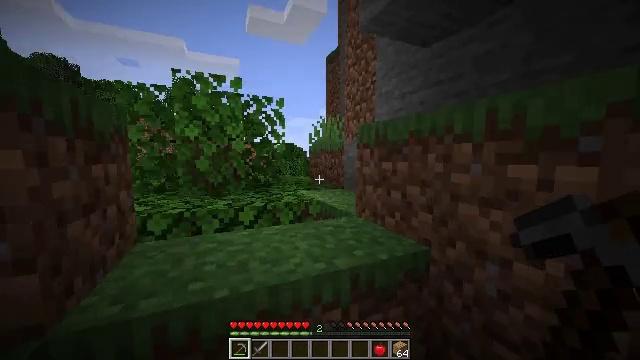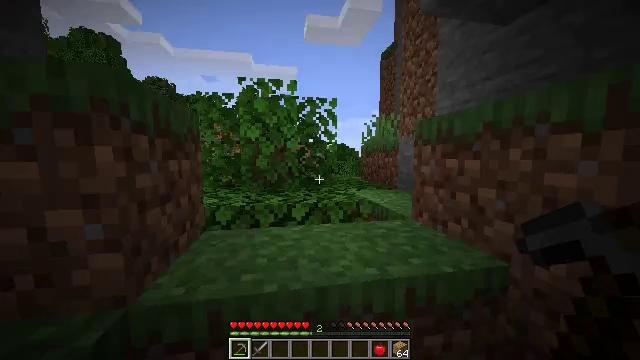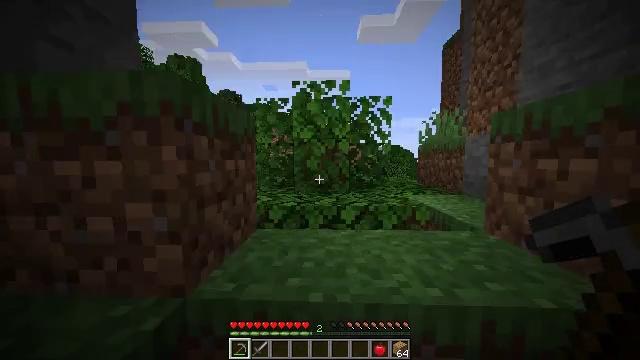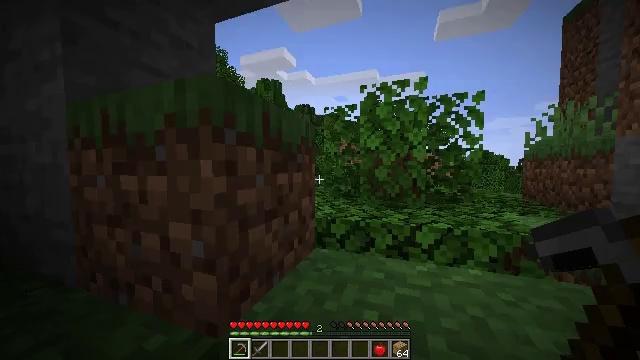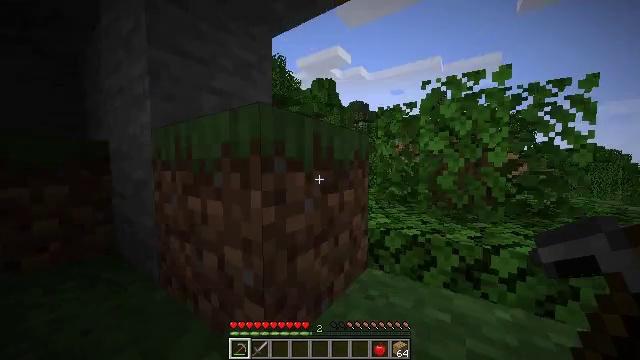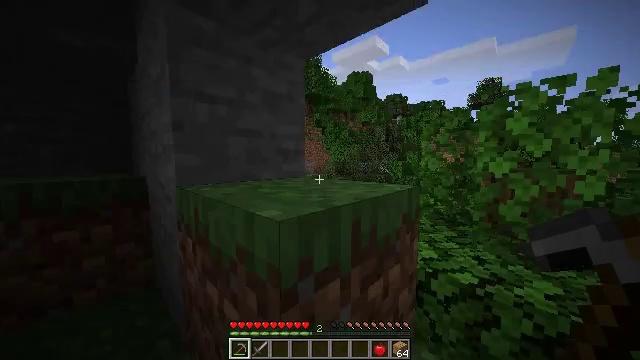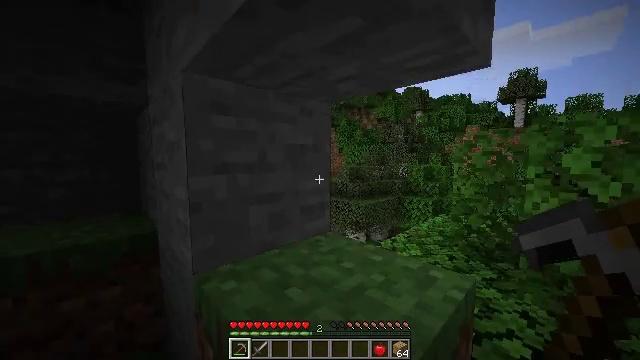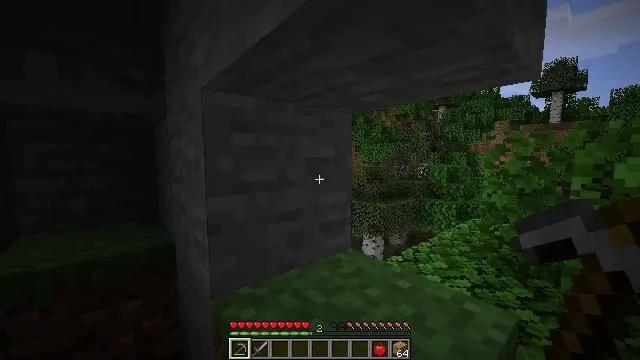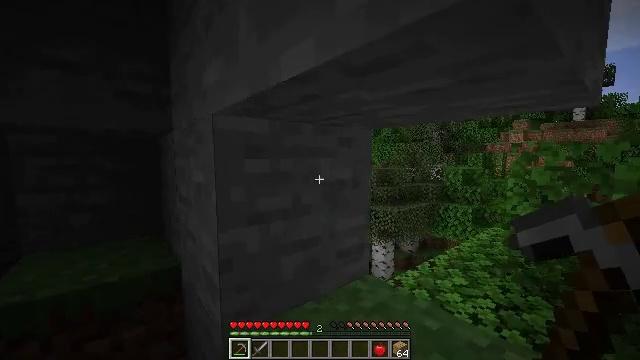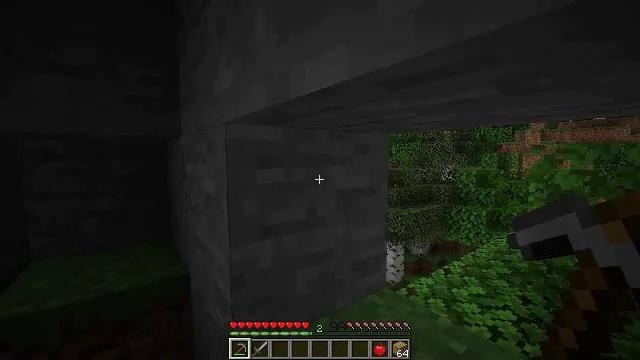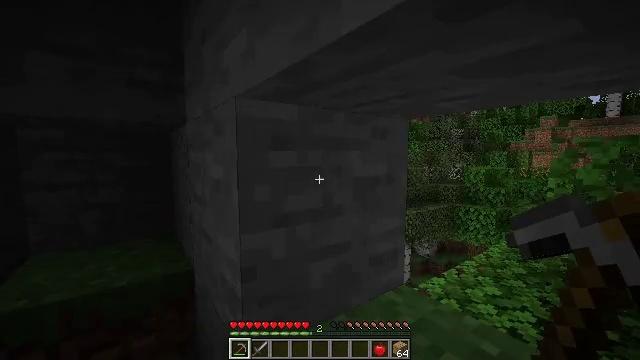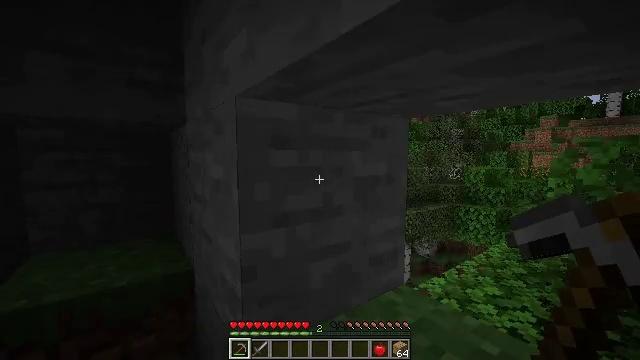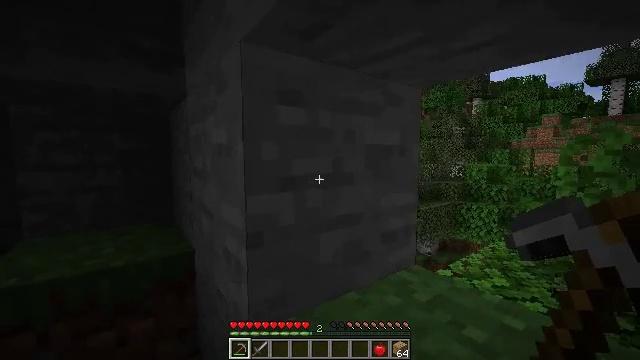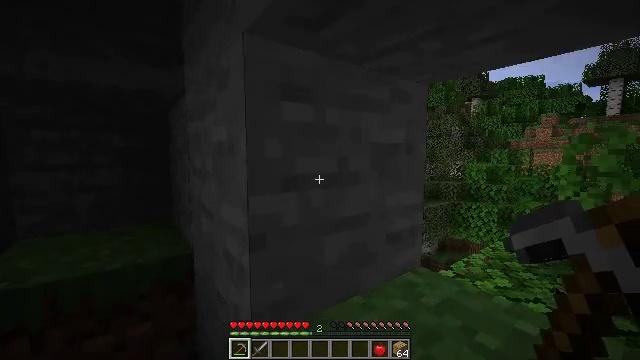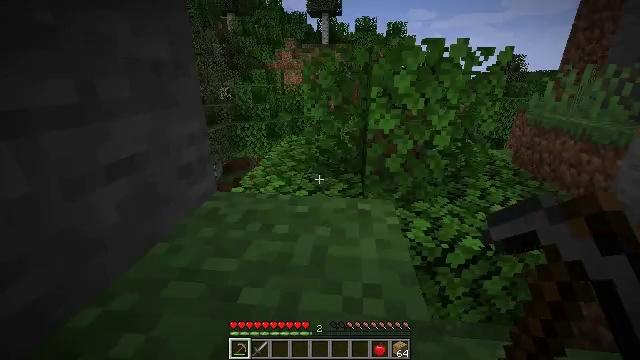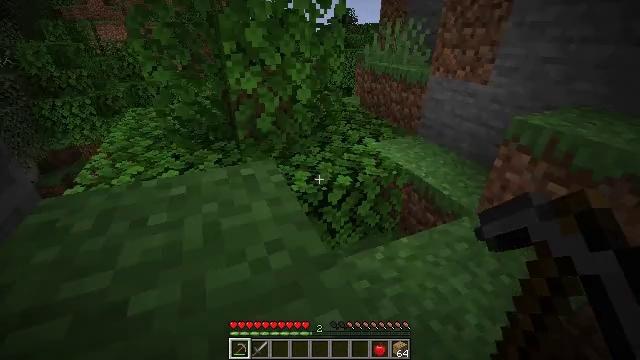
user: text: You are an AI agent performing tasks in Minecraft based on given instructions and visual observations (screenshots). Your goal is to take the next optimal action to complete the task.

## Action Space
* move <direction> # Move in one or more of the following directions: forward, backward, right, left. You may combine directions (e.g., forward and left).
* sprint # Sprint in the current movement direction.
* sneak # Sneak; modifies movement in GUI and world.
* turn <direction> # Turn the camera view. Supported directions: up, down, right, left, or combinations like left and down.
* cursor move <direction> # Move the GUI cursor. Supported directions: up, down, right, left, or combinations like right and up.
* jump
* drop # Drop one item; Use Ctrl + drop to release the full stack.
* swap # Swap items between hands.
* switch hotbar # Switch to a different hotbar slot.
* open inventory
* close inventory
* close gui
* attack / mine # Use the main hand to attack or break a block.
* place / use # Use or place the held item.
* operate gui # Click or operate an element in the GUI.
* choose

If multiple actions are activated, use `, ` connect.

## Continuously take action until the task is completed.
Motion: motion action
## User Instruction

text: Mine oak leaves.
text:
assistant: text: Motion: move forward and move left, sprint, turn left, jump
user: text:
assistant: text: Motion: move forward, sprint, turn left, jump
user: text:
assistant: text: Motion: move forward, sprint, turn left and up
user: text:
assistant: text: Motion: move forward, sprint, turn left, jump
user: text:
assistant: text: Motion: move forward, sprint, turn left and down, jump
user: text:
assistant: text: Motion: move forward and move right, turn left, jump
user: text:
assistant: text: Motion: move forward and move right, turn left, jump
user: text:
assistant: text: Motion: move right, turn left
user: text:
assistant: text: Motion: move right, turn left
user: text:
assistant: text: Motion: no_op
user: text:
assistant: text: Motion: no_op
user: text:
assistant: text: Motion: no_op
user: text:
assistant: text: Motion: no_op
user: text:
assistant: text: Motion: turn right and down
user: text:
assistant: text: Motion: turn right and down
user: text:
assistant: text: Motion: turn right and down
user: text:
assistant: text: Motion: no_op
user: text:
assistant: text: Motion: no_op
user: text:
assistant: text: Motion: turn up
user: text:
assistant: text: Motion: turn up
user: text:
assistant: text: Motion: move forward
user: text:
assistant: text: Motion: move forward
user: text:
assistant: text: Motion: move forward
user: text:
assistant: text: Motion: move forward
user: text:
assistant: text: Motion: move forward, turn right
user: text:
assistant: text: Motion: move forward
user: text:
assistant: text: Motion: move forward
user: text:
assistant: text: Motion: move forward, turn left
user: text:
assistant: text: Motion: move forward, turn left
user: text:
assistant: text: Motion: move forward, turn left and up